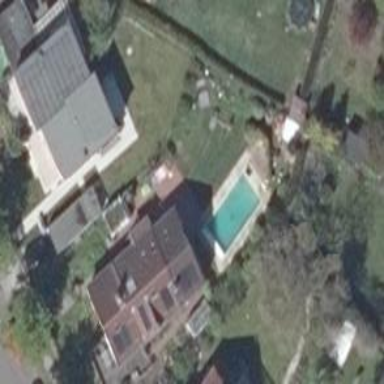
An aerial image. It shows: Detached building.